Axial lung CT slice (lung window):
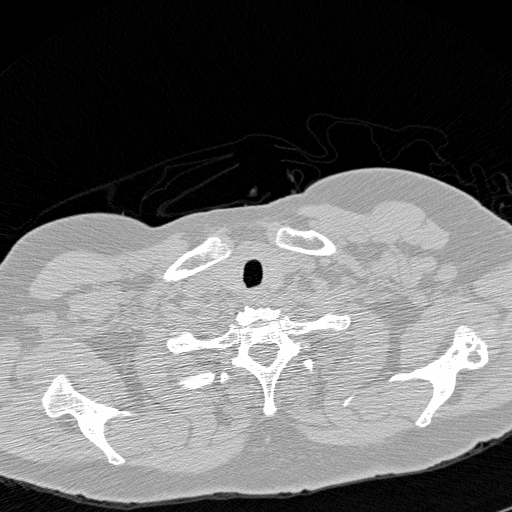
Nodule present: no